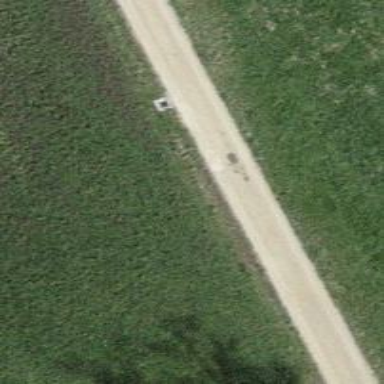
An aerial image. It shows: Gravel track with Grade 3 quality.